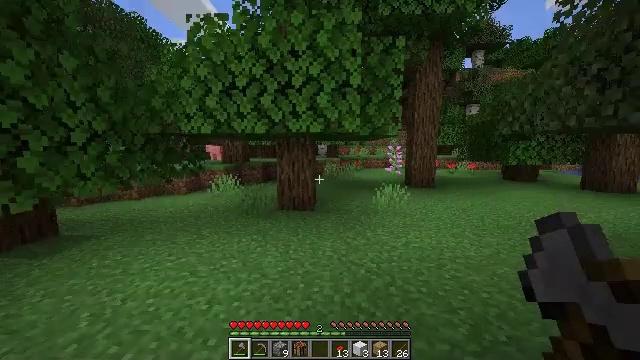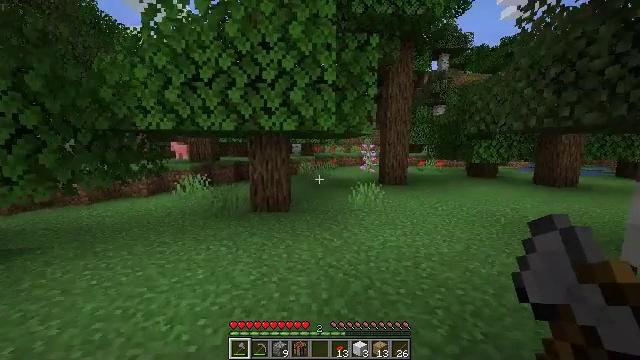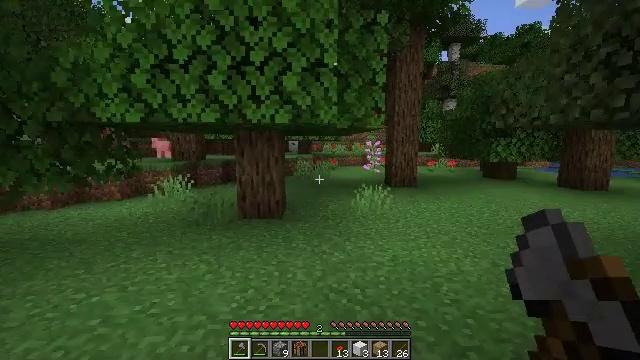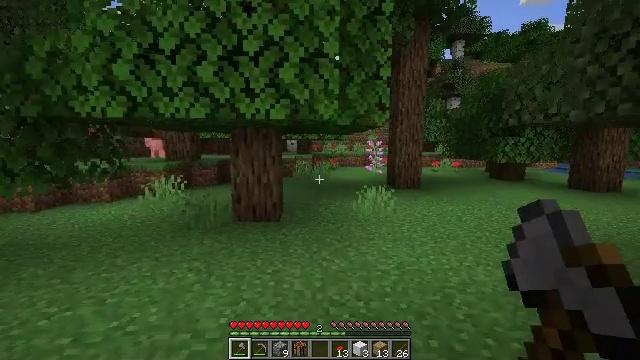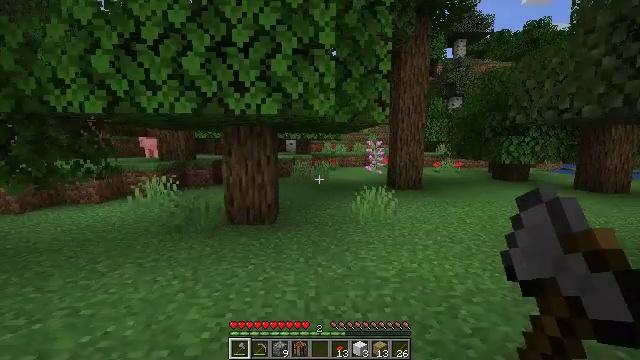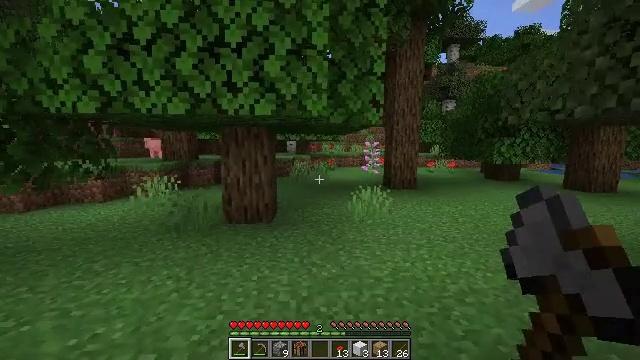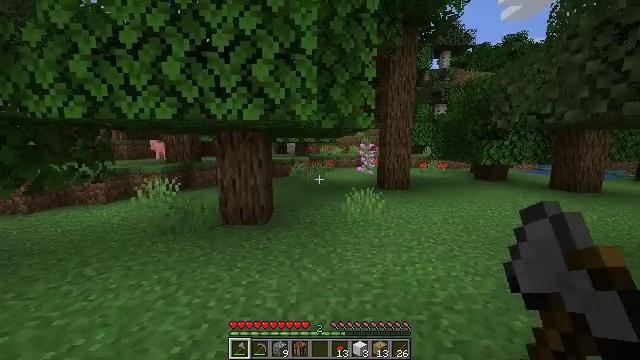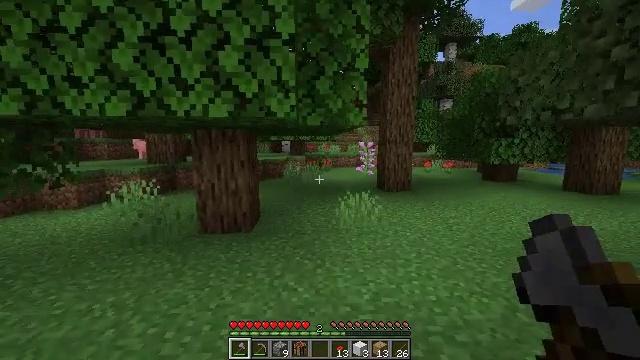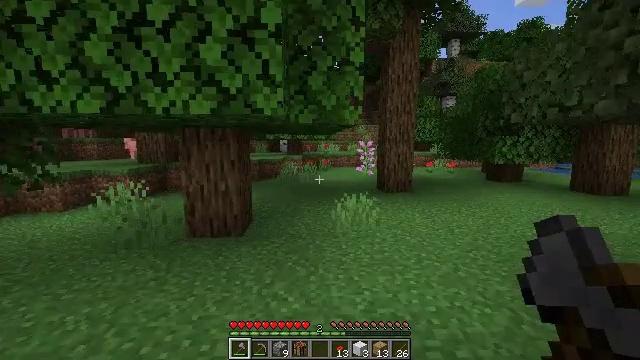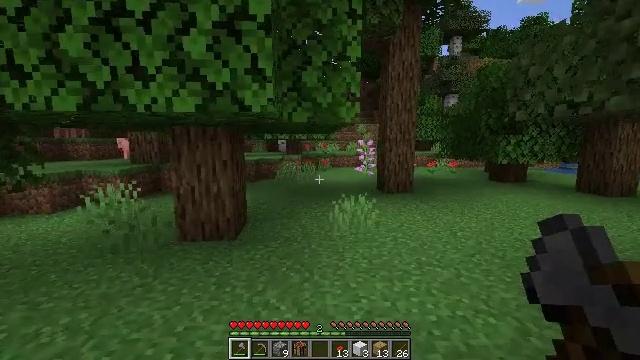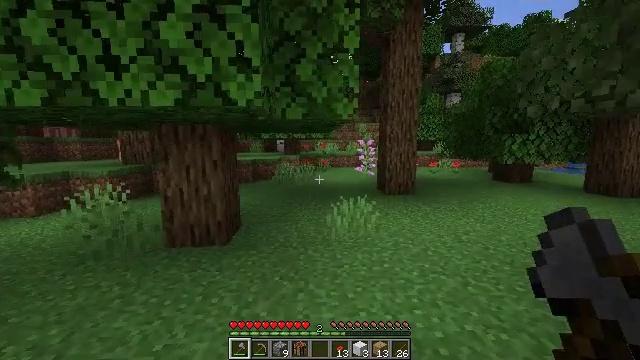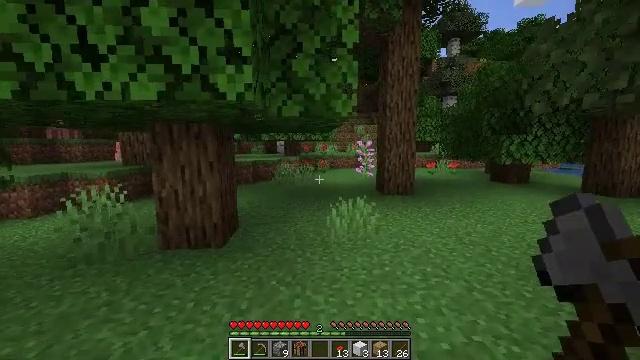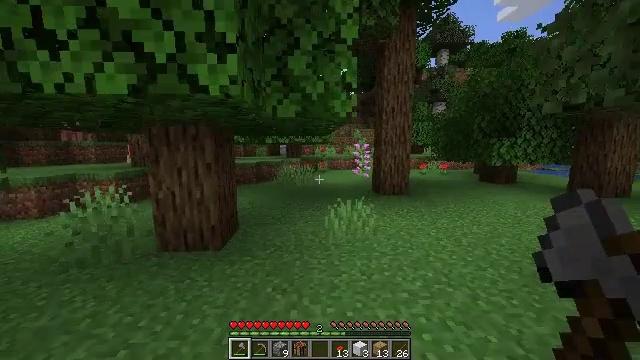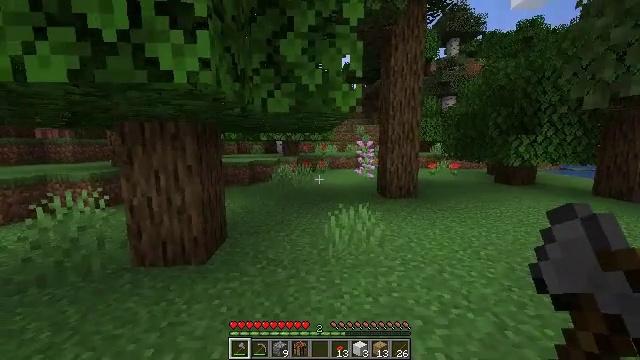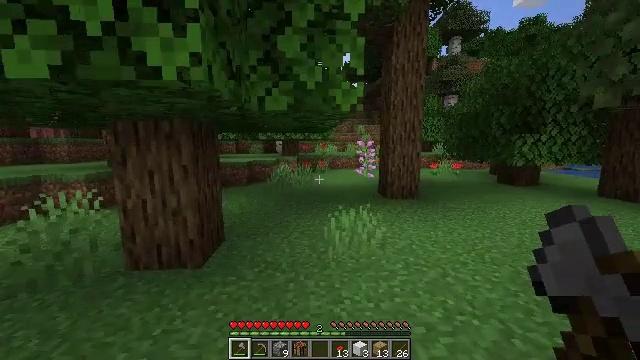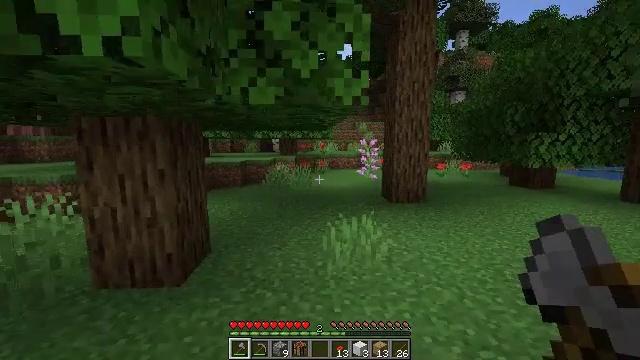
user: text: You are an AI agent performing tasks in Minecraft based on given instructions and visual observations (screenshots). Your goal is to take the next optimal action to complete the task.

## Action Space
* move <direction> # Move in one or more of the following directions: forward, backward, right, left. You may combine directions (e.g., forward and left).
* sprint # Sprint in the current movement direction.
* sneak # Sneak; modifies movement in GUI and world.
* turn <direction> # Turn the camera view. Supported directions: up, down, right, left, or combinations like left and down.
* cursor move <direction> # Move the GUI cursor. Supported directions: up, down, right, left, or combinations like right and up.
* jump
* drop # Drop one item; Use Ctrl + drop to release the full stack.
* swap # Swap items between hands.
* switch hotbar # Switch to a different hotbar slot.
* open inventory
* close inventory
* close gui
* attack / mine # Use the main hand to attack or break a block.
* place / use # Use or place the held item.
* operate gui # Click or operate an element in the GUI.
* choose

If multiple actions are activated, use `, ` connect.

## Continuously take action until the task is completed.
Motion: motion action
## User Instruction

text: Mine the lilac flower.
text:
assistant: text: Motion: move forward, turn right
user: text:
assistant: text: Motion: move forward
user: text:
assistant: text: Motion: move forward
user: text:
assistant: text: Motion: move forward and move right
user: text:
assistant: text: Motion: move forward and move right
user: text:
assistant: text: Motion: move forward and move right
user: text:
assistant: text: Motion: move forward and move right
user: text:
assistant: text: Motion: move forward and move right
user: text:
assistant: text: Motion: move forward
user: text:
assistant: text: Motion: move forward
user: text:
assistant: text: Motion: move forward
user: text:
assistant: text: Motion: move forward
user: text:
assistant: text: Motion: move forward
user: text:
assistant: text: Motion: move forward
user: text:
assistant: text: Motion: move forward
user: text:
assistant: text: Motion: move forward
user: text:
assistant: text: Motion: move forward
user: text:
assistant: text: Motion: move forward
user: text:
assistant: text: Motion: move forward
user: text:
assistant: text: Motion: move forward
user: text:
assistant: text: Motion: move forward
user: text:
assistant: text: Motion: move forward
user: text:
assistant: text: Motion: move forward
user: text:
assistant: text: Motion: move forward
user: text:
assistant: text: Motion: move forward
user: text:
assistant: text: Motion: move forward
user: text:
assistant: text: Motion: move forward
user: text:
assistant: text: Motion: move forward
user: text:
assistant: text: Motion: move forward
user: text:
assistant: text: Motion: move forward